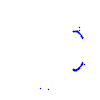
Particle: kaon